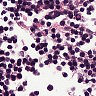
Metastatic tissue present: no